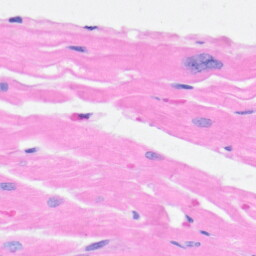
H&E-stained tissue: Heart